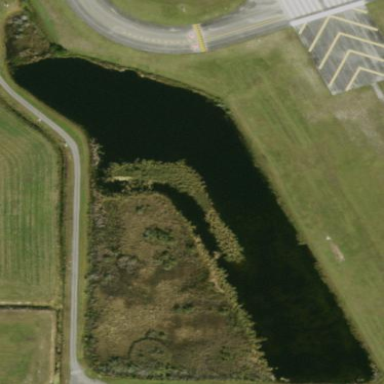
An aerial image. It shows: Serene pond surrounded by natural beauty.